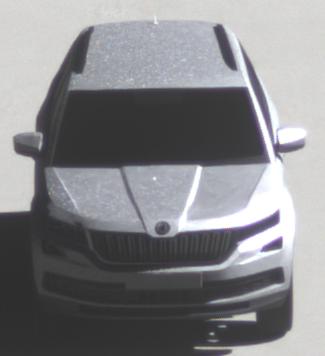
Make: Skoda
Model: Kodiaq 1.4 TSI
Detailed model: Kodiaq
Model produced from: 2017/03
Model produced until: 2018/05
Doors: 5
Color: white
Road condition: dry road
Daytime: midday
Contrast: high contrast